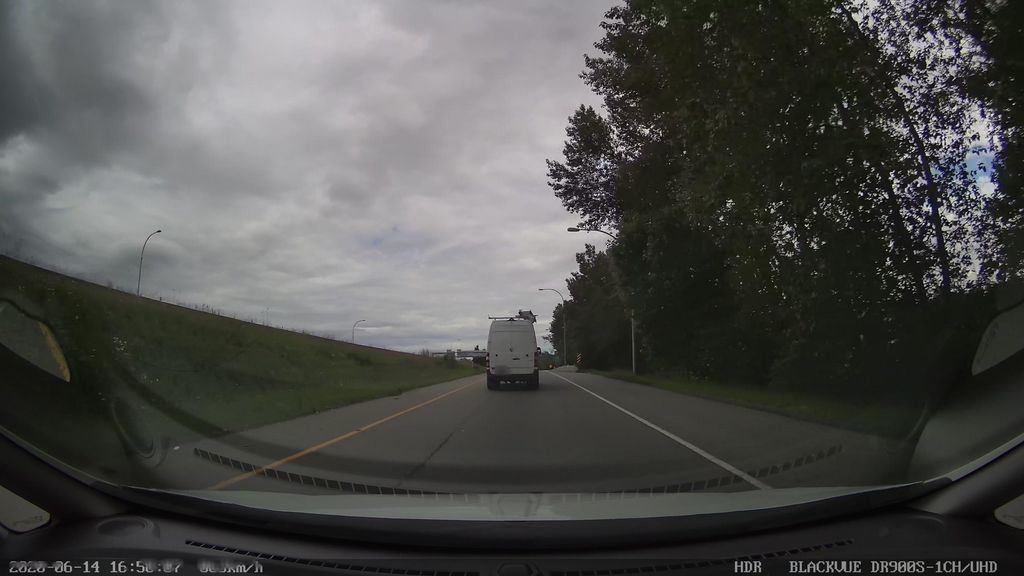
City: vancouver